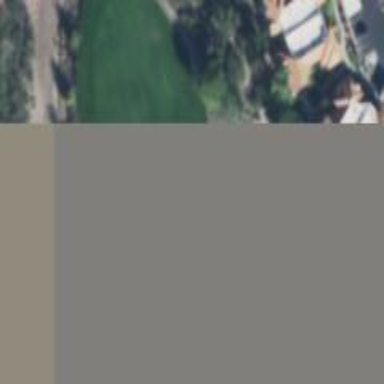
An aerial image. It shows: Golf fairway in the image.